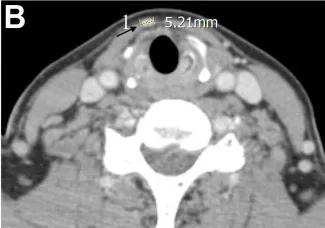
Pre-operative computed tomography findings. Features of three nodules. The three nodules are annotated with black, red, and blue arrows, respectively, and corresponding nodules indicated by the arrow in Figure 1A.
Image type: radiology (ct)